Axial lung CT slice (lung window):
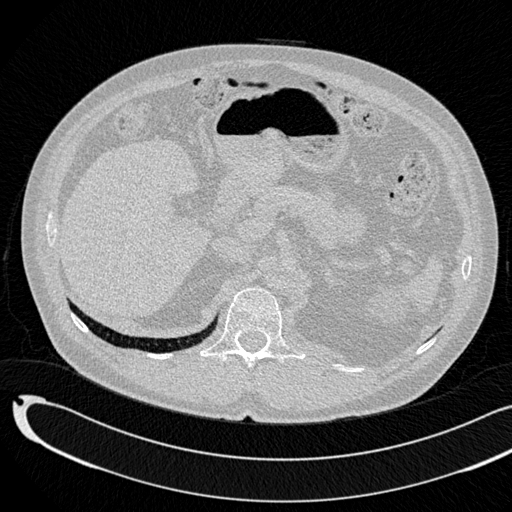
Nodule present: no